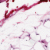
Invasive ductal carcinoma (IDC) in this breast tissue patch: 0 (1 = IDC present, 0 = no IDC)